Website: walmart
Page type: billing-address
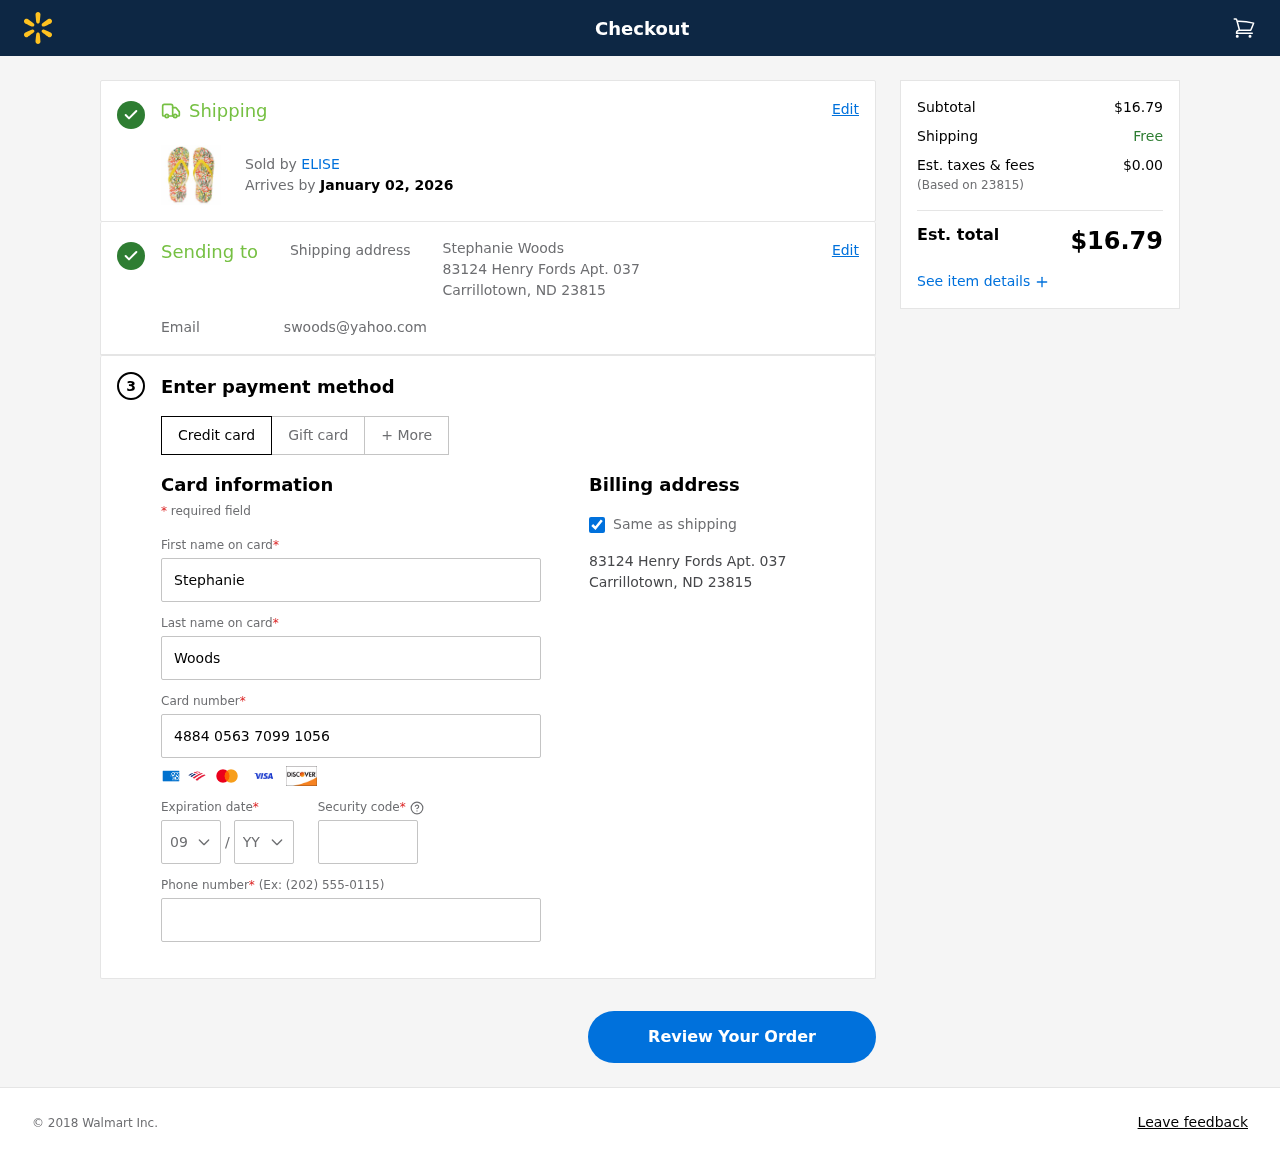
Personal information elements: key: PII_CARD_CVV
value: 427
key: PII_CARD_EXPIRY_MONTH
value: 09
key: PII_CARD_EXPIRY_YEAR
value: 27
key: PII_CARD_NUMBER
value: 4884 0563 7099 1056
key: PII_CITY_STATE_ZIP
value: Carrillotown, ND 23815
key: PII_EMAIL
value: swoods@yahoo.com
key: PII_FIRSTNAME
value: Stephanie
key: PII_FULLNAME
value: Stephanie Woods
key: PII_LASTNAME
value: Woods
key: PII_PHONE
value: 2753626885
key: PII_POSTCODE
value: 23815
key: PII_STREET
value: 83124 Henry Fords Apt. 037
Product elements: key: PRODUCT1_BRAND
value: ELISE
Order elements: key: ORDER_DELIVERY_DATE
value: January 02, 2026
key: ORDER_SUBTOTAL
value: $16.79
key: ORDER_TAX
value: $0.00
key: ORDER_TOTAL
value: $16.79